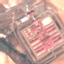
Land use / land cover: Industrial